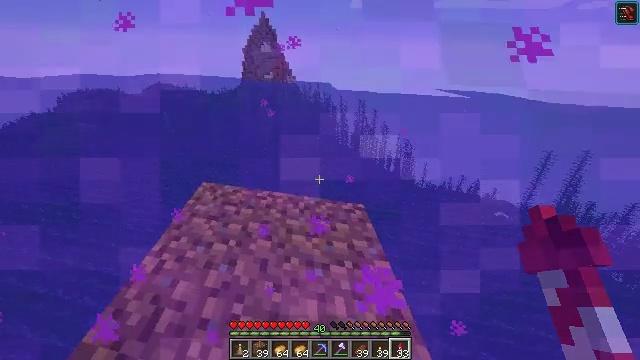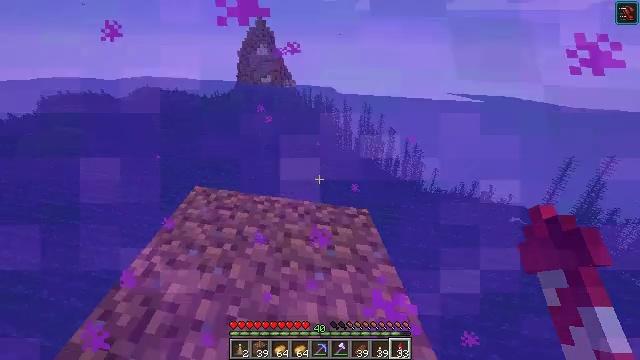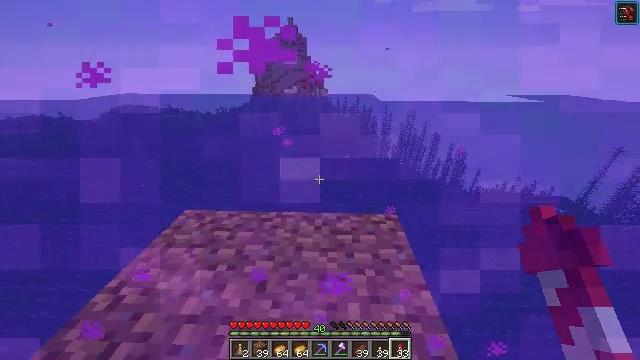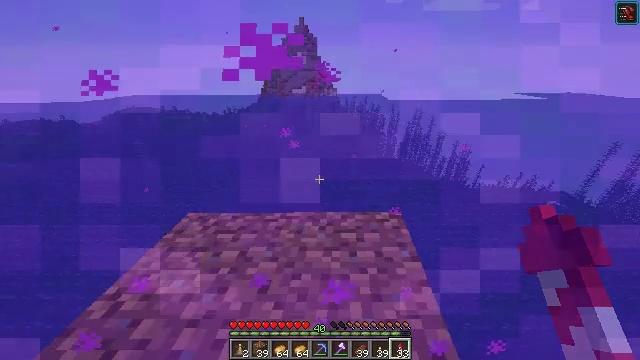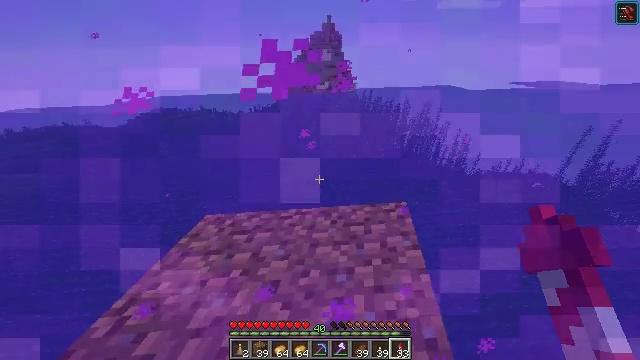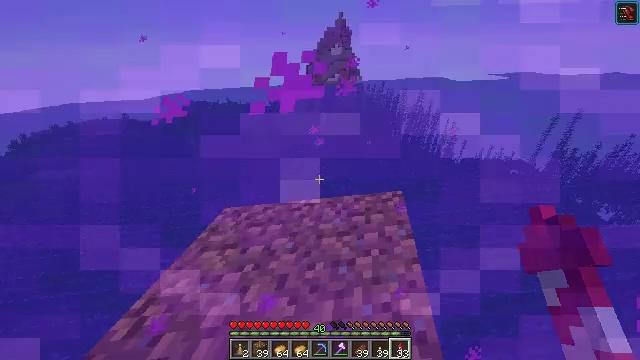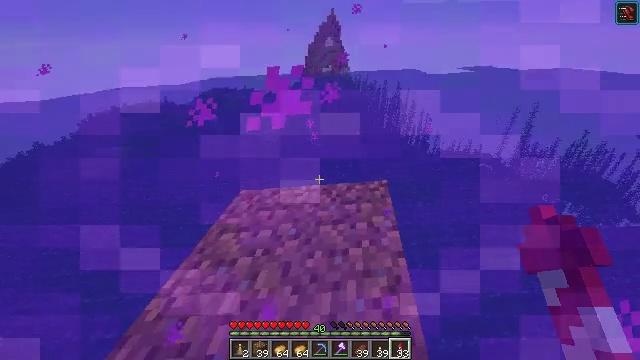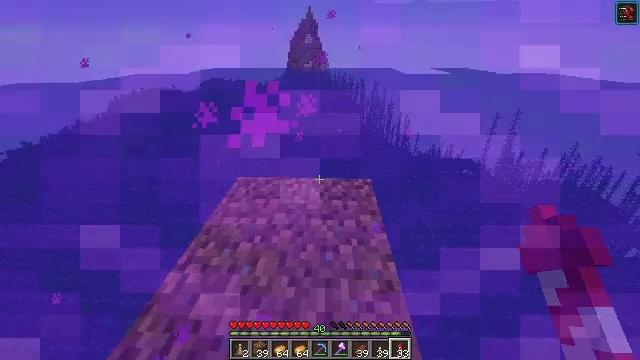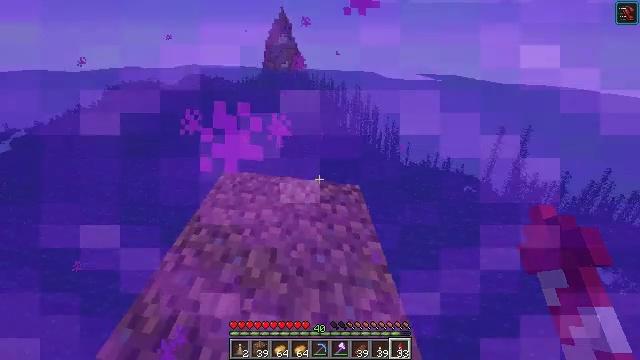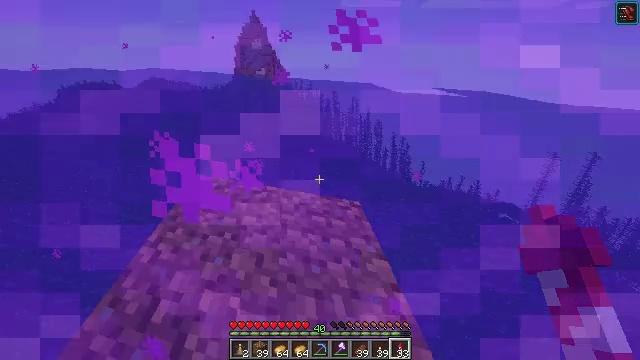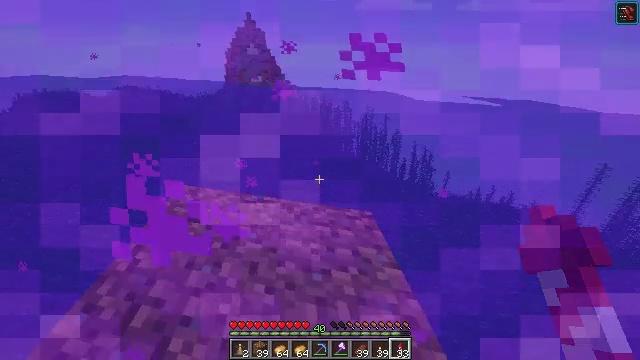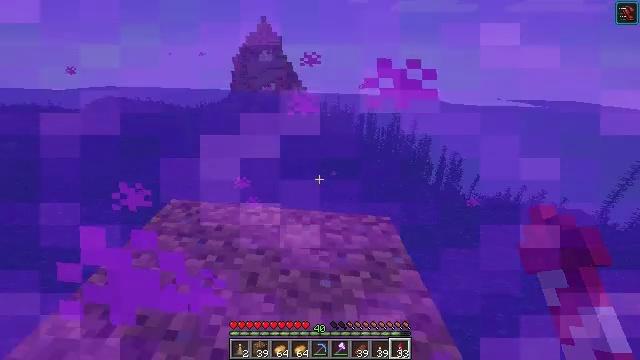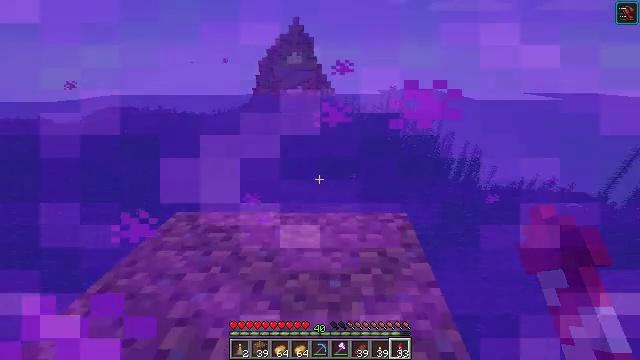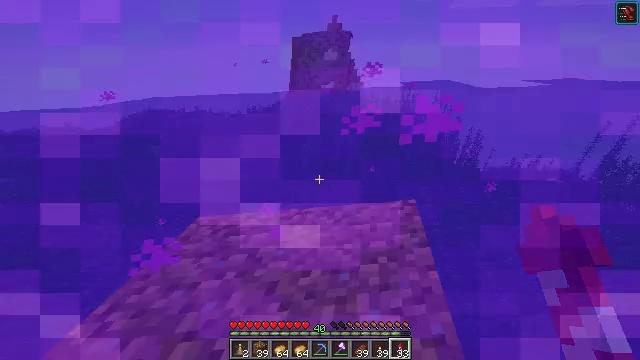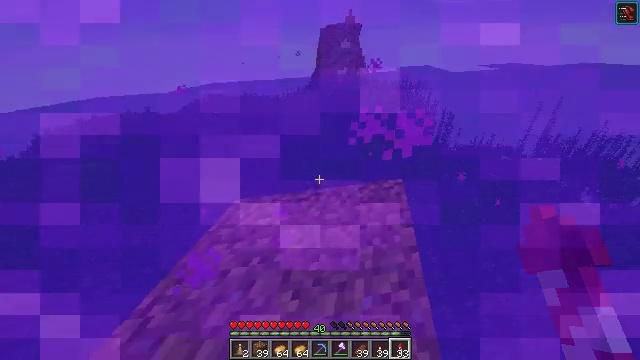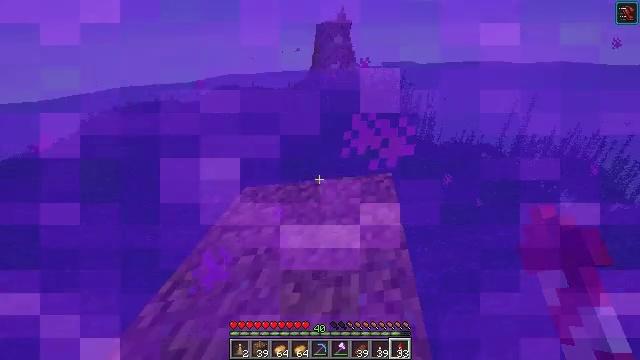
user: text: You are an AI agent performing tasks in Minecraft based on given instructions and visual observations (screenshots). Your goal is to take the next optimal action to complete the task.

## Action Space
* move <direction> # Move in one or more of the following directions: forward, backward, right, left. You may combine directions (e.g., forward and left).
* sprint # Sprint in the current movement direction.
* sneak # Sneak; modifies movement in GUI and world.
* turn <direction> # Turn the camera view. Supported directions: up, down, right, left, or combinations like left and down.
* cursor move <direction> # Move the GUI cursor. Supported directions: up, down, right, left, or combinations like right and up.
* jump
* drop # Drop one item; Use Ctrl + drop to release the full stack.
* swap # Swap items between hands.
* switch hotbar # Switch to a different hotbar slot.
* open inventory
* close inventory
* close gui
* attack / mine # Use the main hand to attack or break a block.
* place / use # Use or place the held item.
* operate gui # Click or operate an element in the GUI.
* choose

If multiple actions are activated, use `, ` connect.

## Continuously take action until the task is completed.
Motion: motion action
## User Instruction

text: Remove a potato from the inventory.
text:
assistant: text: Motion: no_op
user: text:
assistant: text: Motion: no_op
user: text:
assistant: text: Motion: no_op
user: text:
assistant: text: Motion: no_op
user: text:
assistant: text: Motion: no_op
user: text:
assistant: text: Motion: no_op
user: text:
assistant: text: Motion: no_op
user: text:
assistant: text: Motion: no_op
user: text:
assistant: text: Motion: no_op
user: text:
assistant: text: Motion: no_op
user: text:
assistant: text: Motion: no_op
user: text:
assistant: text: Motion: no_op
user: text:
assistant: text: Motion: no_op
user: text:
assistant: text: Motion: no_op
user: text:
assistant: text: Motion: no_op
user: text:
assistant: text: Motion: no_op
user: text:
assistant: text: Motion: no_op
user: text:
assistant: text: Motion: no_op
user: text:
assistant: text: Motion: no_op
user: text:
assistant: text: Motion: no_op
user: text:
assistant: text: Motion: no_op
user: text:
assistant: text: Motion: no_op
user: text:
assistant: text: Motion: no_op
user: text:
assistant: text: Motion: no_op
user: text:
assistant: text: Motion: no_op
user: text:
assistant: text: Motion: no_op
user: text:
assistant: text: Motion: no_op
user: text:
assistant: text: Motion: no_op
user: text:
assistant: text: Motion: no_op
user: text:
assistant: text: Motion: no_op